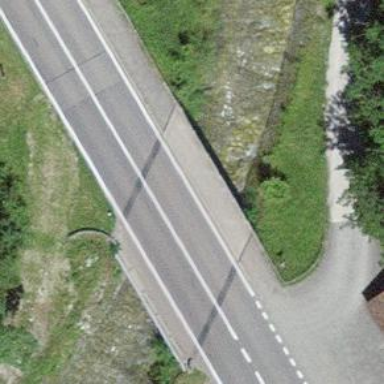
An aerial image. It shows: Asphalt footway with sidewalk on bridge.